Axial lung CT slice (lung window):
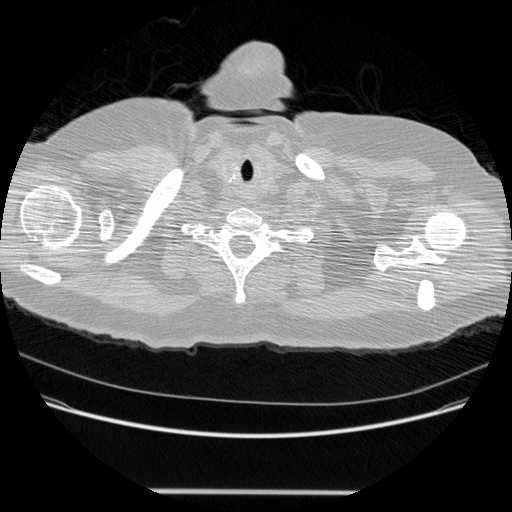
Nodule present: no